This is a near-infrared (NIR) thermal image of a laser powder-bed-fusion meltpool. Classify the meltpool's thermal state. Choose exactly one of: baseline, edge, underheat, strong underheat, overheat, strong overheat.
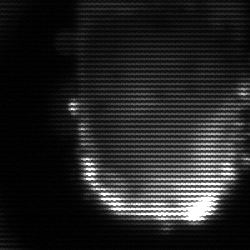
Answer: baseline